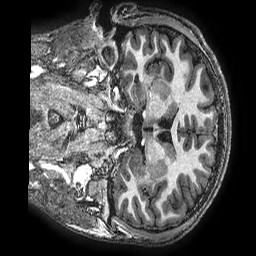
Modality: T1w
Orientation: coronal
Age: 17
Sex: male
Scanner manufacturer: ge
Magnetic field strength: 3 T
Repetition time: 0.00766 s
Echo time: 0.003476 s